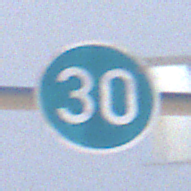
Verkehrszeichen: VorgeschriebeneMindestgeschwindigkeit
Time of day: MorningAfternoon
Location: Outdoor (Urban)
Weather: Clear
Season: NotSpecified
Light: Natural